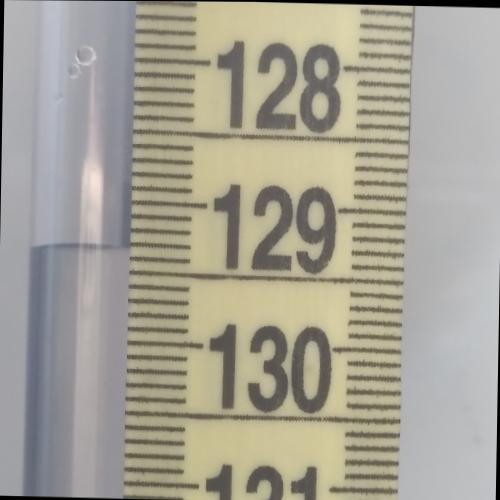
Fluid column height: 129.3 cm